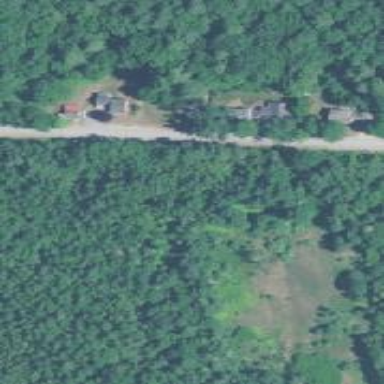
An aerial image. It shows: Residential road.